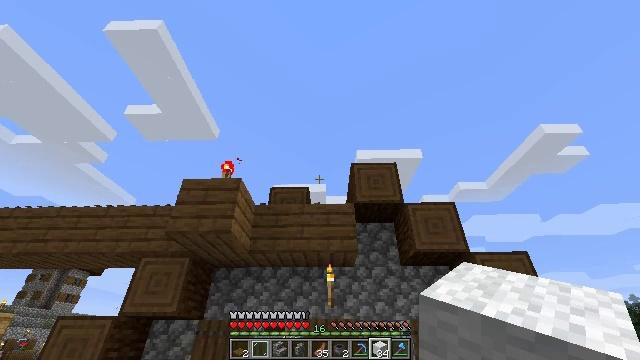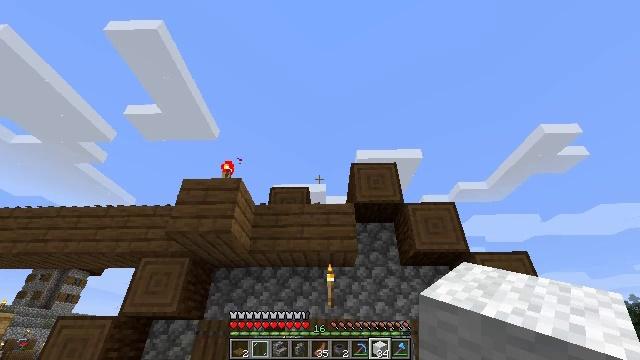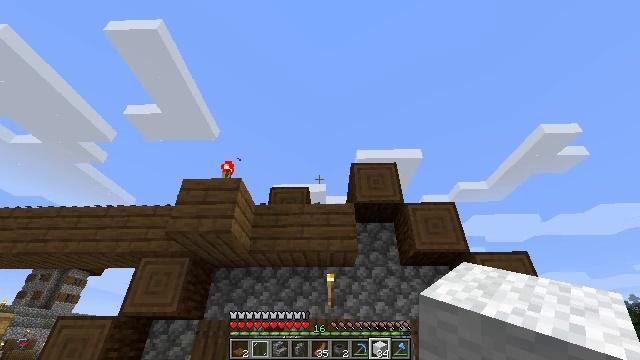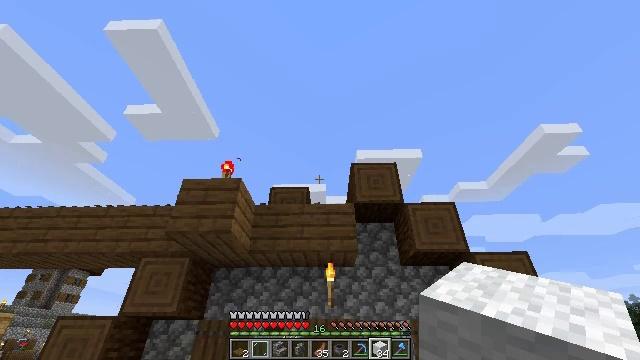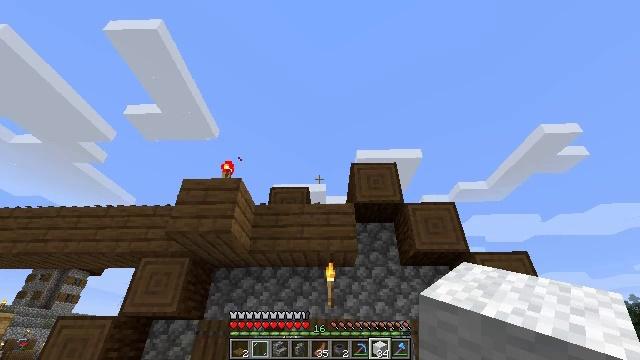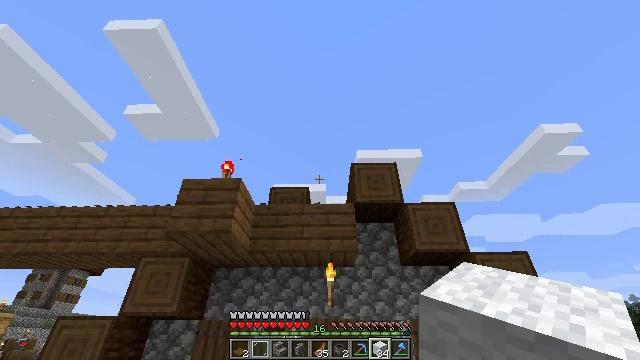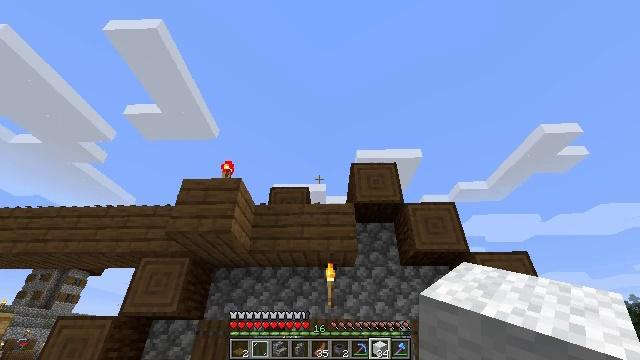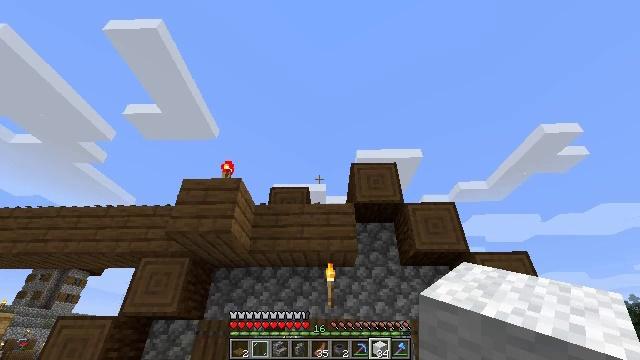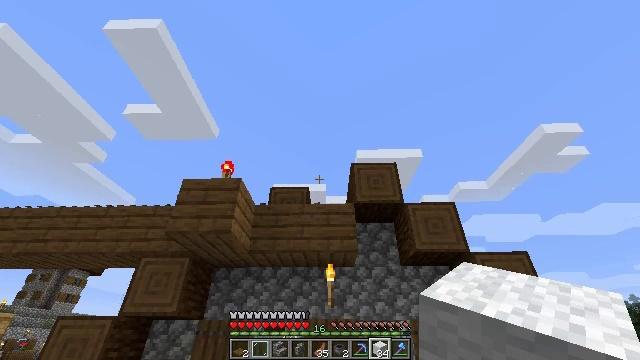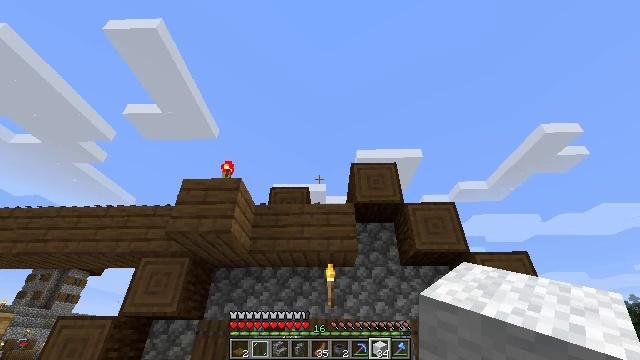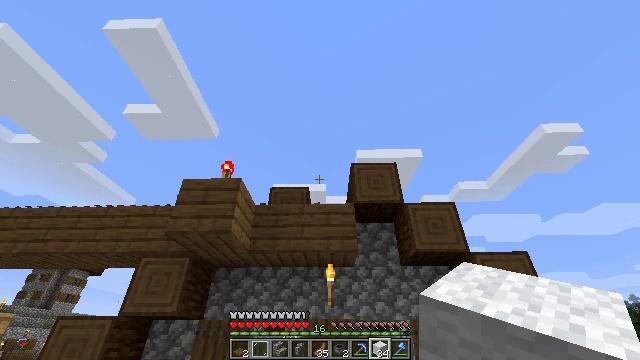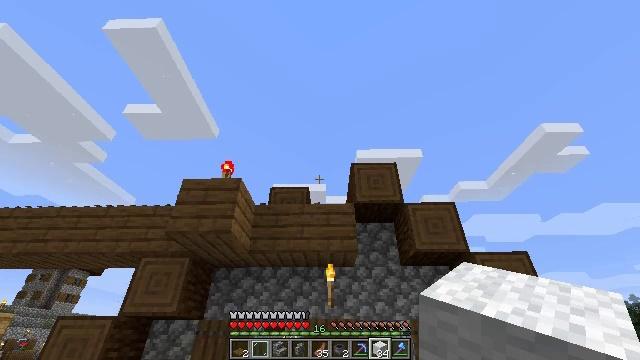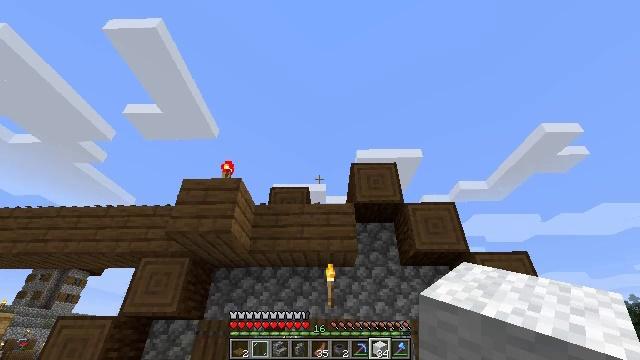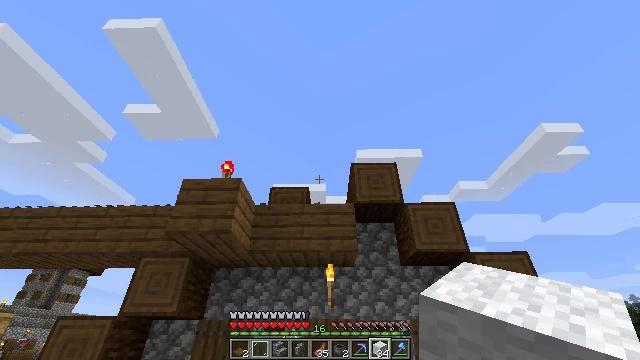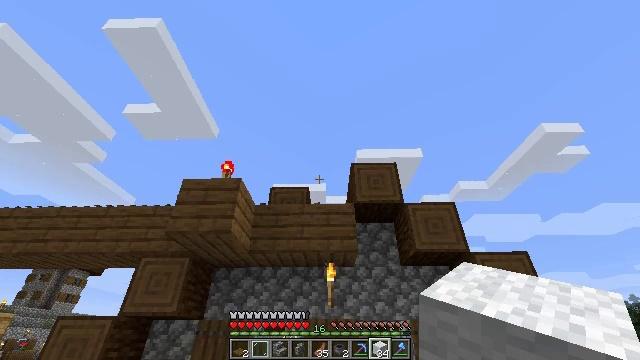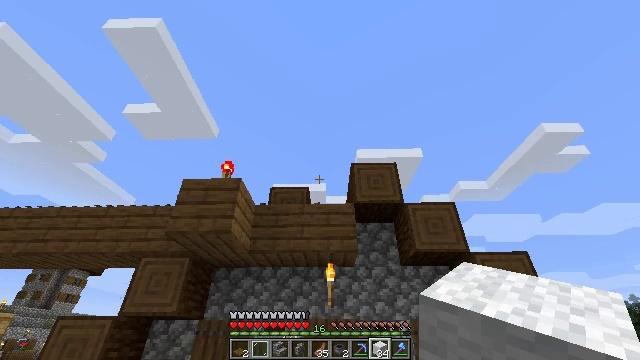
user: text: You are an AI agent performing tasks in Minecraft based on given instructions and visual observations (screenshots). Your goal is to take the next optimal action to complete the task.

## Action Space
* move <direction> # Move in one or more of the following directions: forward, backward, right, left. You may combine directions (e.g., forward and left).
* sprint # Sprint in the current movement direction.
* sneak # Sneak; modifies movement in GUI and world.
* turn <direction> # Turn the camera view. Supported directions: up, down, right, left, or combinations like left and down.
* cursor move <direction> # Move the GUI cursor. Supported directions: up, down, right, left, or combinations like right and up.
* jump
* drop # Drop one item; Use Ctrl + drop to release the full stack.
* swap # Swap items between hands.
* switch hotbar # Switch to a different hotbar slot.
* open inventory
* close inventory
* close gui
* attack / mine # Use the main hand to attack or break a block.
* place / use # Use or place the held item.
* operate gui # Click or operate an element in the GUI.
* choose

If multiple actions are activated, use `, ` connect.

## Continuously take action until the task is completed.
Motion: motion action
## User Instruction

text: Mine the blue bed to pick it up.
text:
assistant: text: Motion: no_op
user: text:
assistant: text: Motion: no_op
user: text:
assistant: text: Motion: no_op
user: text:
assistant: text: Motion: no_op
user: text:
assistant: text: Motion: no_op
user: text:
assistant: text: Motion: no_op
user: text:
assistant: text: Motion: no_op
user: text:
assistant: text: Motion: no_op
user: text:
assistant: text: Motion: no_op
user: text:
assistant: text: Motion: no_op
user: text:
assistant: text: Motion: no_op
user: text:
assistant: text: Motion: no_op
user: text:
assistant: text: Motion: no_op
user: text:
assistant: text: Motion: no_op
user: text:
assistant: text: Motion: no_op
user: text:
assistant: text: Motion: no_op
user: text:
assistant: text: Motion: no_op
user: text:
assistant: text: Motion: no_op
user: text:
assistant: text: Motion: no_op
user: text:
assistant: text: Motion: no_op
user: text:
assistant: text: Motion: no_op
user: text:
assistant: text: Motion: no_op
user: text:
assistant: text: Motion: no_op
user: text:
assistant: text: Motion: no_op
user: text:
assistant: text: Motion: no_op
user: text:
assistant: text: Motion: no_op
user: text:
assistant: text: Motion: no_op
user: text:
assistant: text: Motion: no_op
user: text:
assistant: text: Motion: no_op
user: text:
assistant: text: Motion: no_op